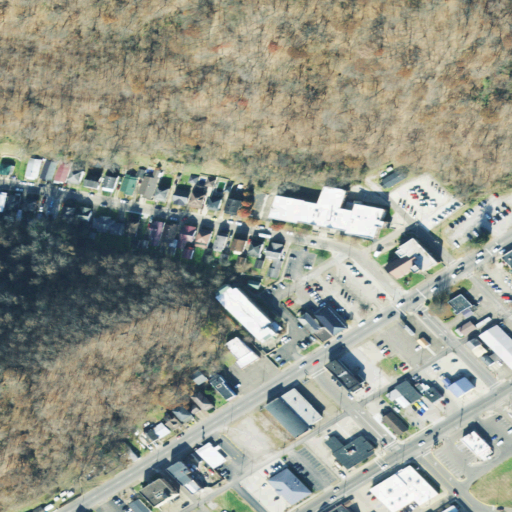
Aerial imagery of valley in Ohio named Turkey Hollow containing deciduous forest, medium intensity development, high intensity development, low intensity development, and open development